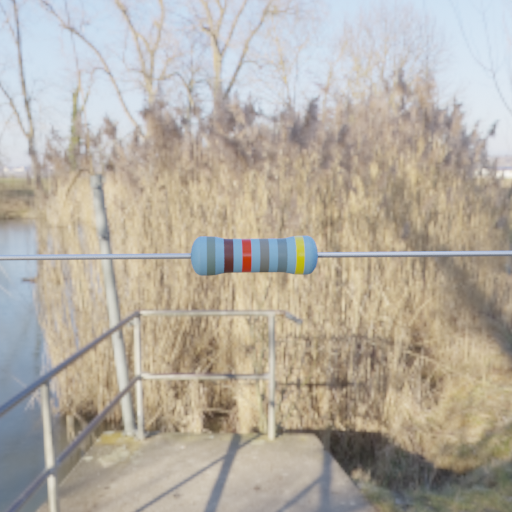
Resistor colour bands (in order): gray, brown, red, gray, gray, yellow